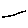
Label: line